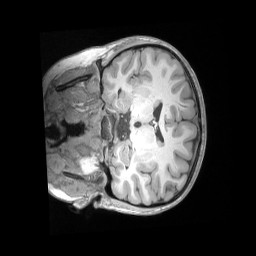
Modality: T1w
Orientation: coronal
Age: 10
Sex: female
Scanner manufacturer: siemens
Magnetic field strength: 3 T
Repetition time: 2.53 s
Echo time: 0.00164 s